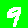
Digit: 9